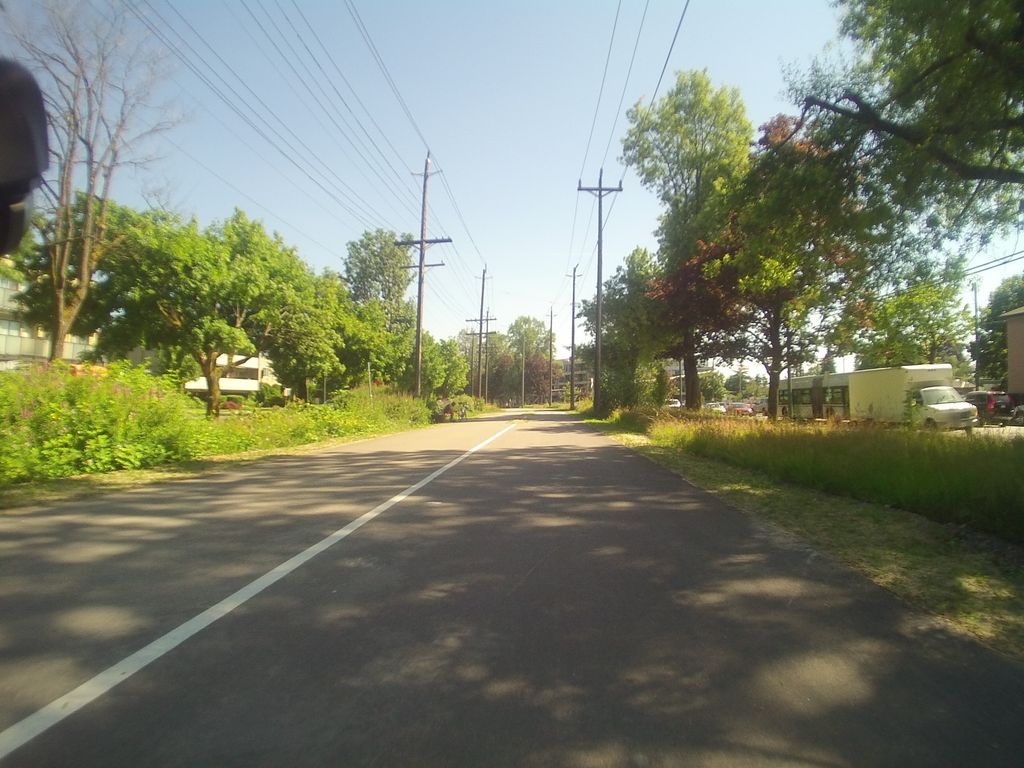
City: vancouver